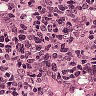
Metastatic tissue present: no